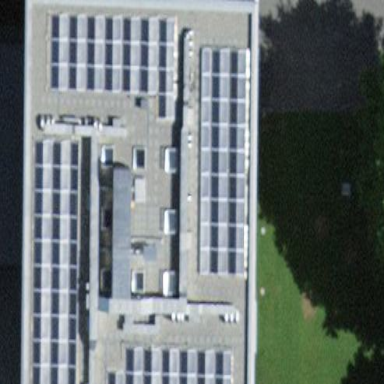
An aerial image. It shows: School building with flat roof.